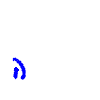
Particle: electron